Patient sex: M
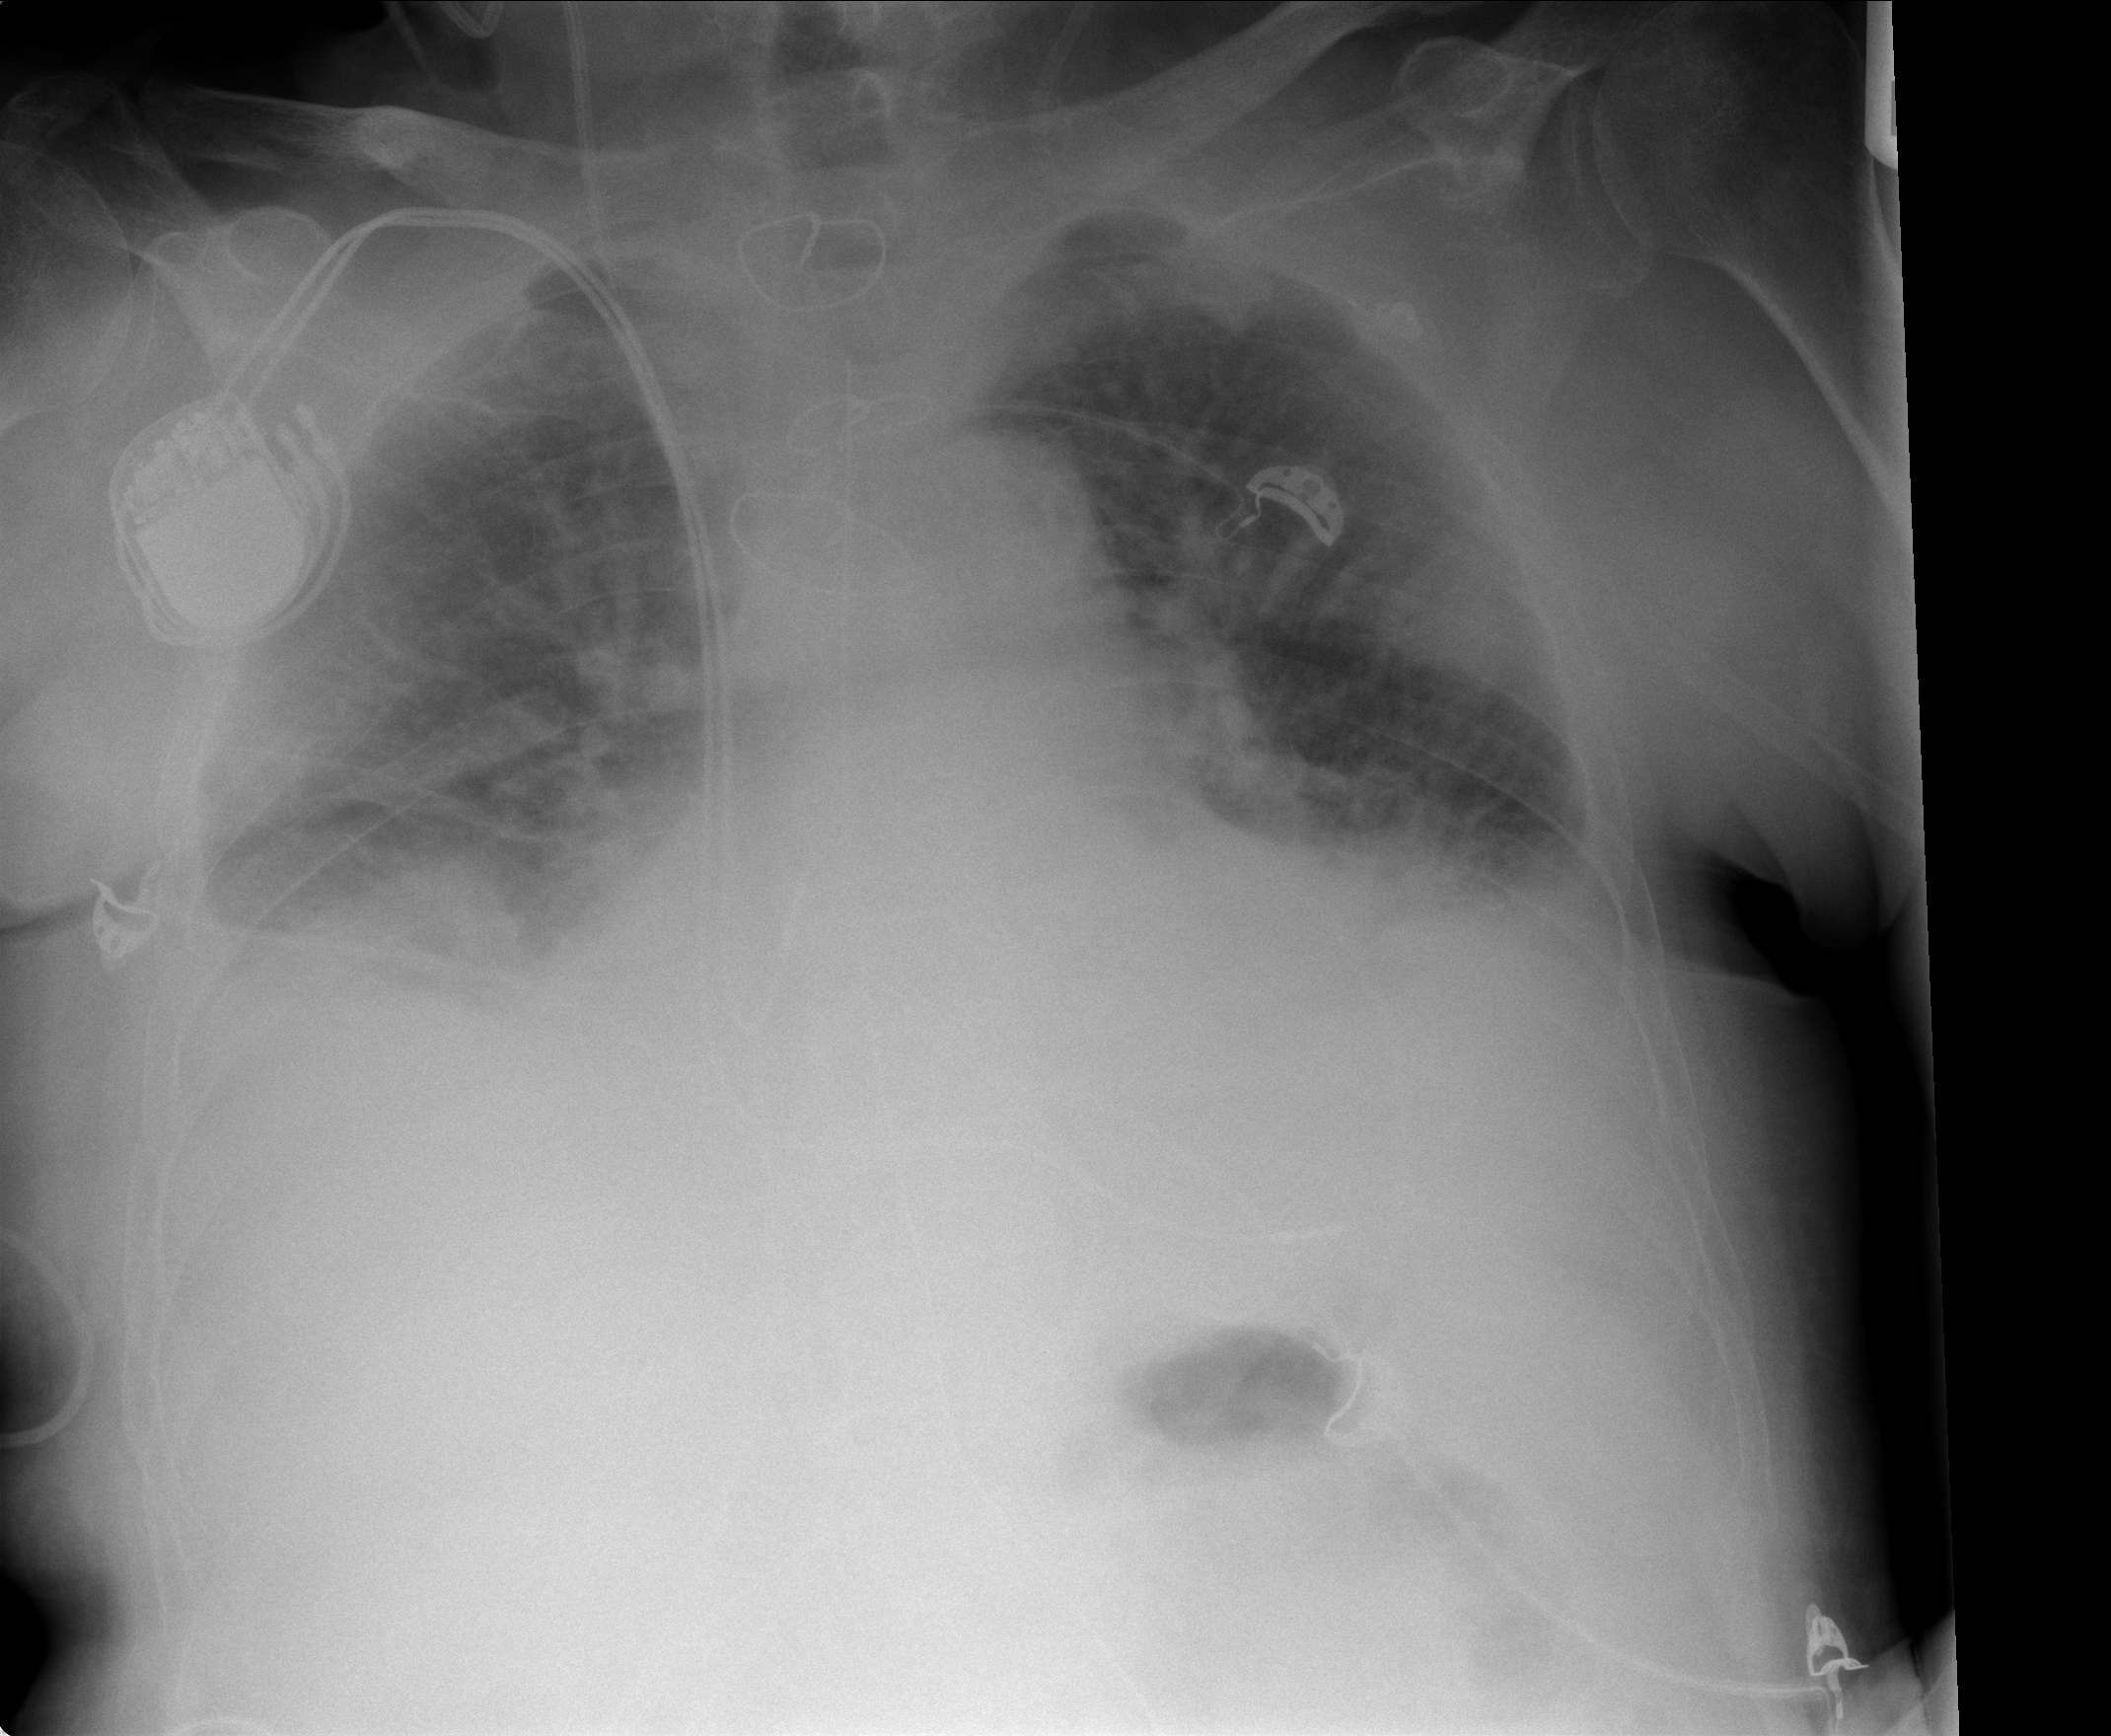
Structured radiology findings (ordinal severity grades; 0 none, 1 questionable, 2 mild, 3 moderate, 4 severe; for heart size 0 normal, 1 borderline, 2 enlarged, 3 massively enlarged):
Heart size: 2
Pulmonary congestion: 2
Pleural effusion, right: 1
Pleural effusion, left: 1
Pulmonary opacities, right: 2
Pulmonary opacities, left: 2
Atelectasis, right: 2
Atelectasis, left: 2